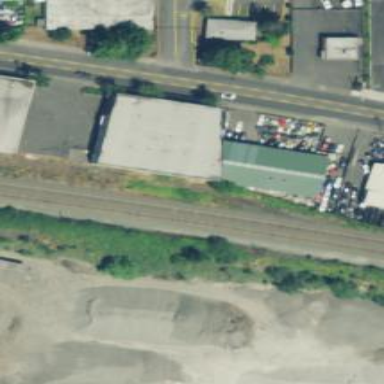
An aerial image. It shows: Disused railway spur service.